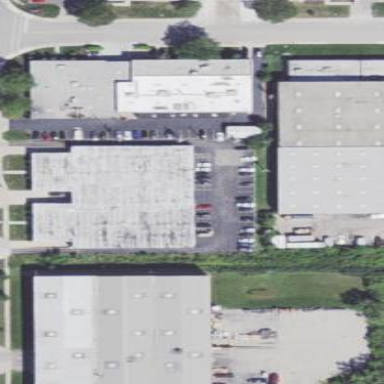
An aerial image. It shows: Industrial building.